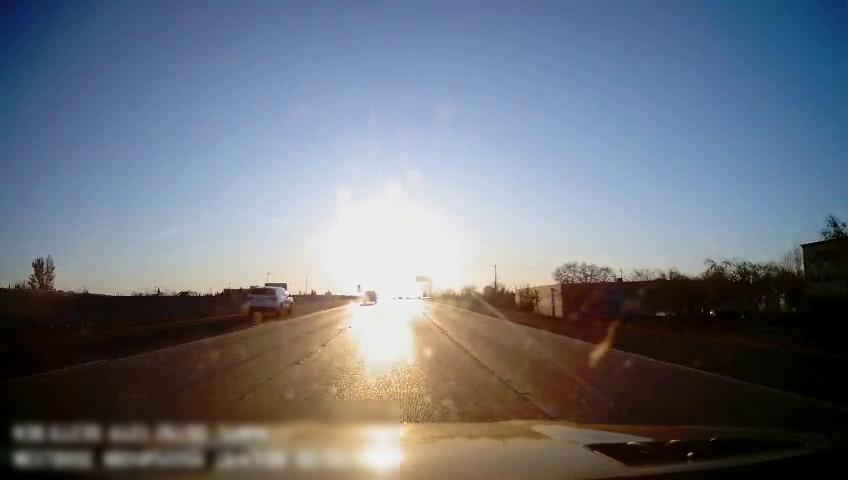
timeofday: Day
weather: Sunny
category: Drivable Space
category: Vehicles | SUV
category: Vehicles | Car
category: Lanes | Alternate Lane
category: Lanes | Alternate Lane
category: Lanes | Current Lane
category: Lanes | Alternate Lane
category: Lanes | Current Lane
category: Traffic | Signs